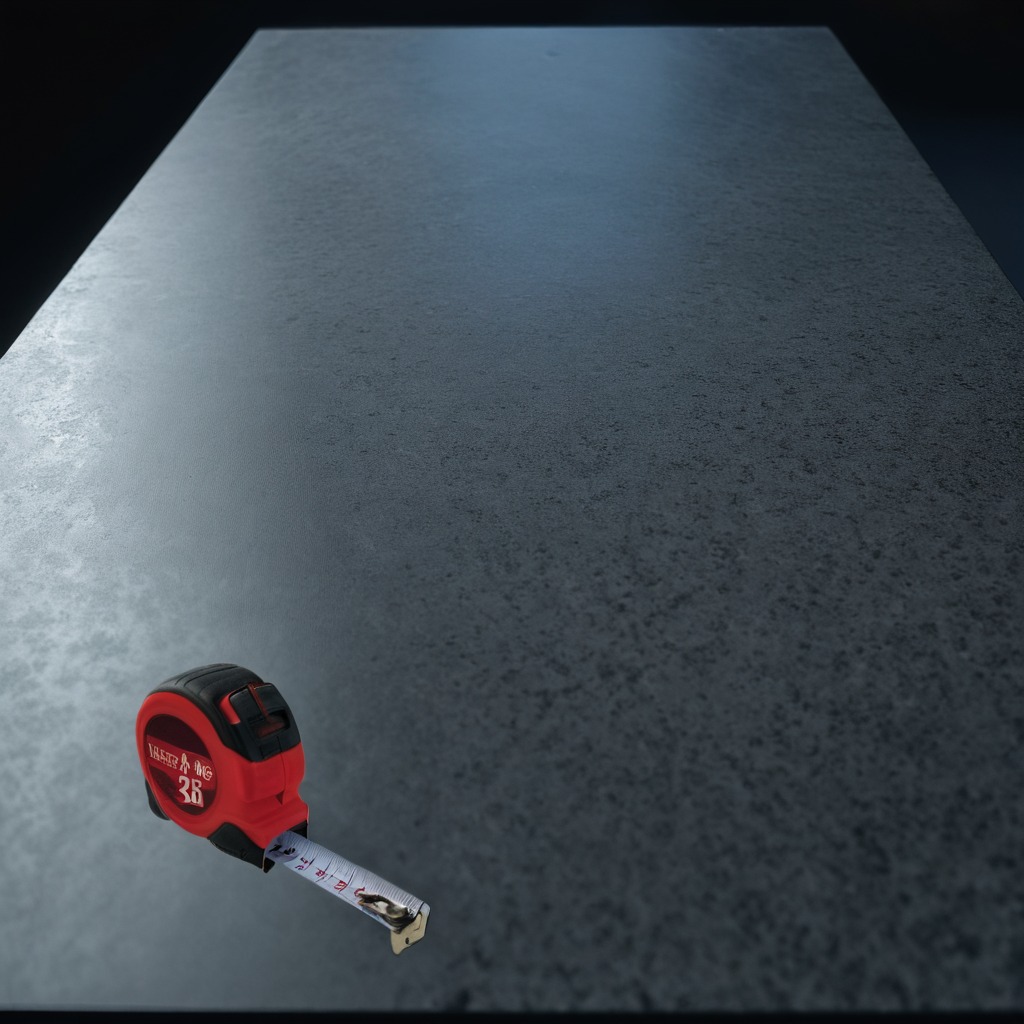
A measuring tape is lying on the clean granite table inside a workshop at night.